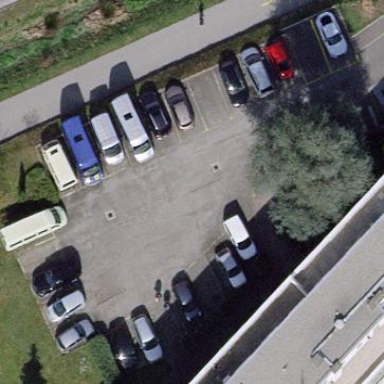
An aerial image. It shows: Parking area with surface.